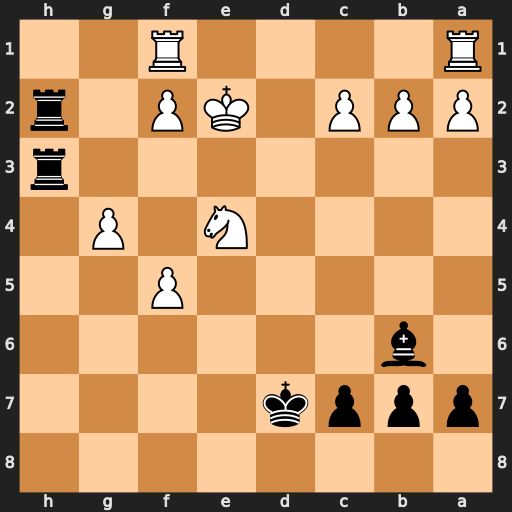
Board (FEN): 8/pppk4/1b6/5P2/4N1P1/7r/PPP1KP1r/R4R2
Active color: b
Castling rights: -
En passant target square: -
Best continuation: Re3+ Kd2 Rxe4